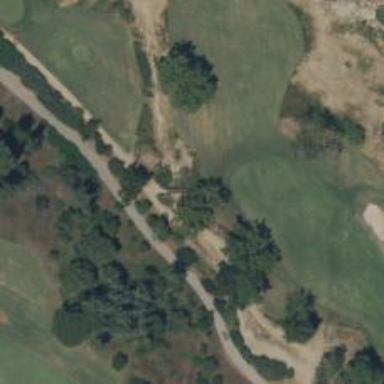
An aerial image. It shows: Footway that doubles as golf path.